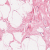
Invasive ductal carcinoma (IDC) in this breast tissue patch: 0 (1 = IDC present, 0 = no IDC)